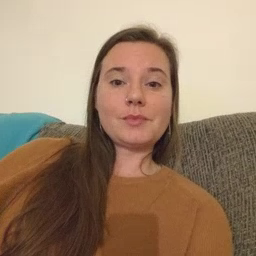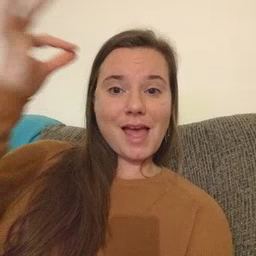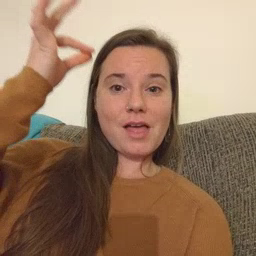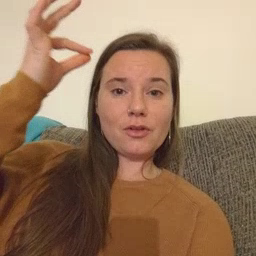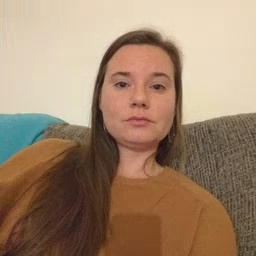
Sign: hair